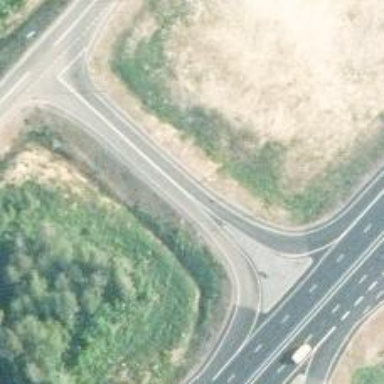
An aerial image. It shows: Trunk link highway.